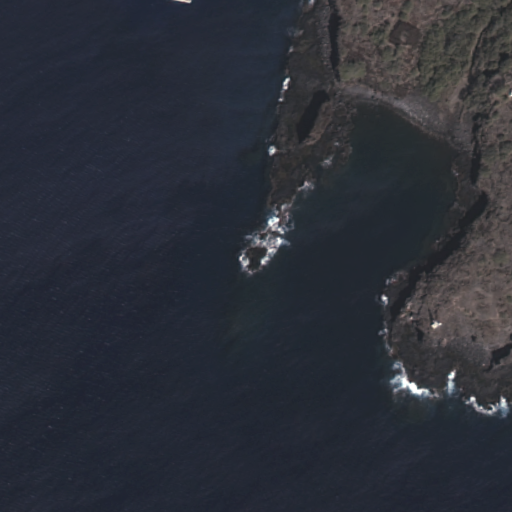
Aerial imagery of island in Hawaii named Kāneʻāpua containing only unknown